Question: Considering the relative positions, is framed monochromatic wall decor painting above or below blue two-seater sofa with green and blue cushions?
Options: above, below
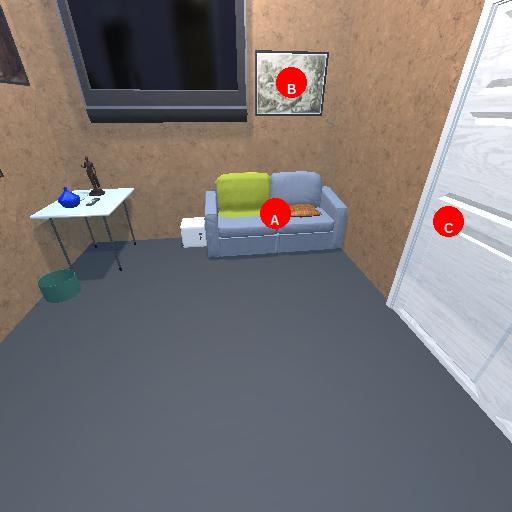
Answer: above